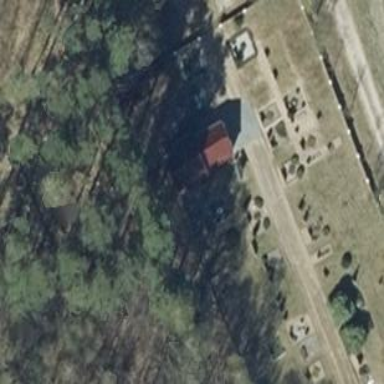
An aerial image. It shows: Cemetery.